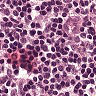
Metastatic tissue present: no